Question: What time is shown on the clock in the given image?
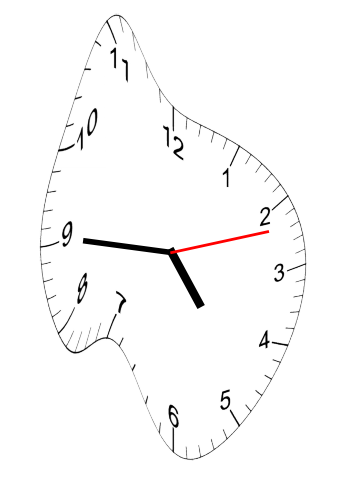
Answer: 04:45:12